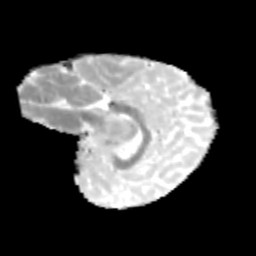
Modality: MD
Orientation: sagittal
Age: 9
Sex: female
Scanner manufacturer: siemens
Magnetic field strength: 3 T
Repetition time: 3.8 s
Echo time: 0.07 s